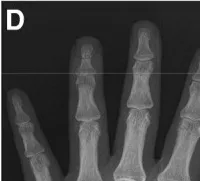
Follow-up of patient No. (C,D). X-ray at 22 weeks postoperatively.
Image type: radiology (x_ray)